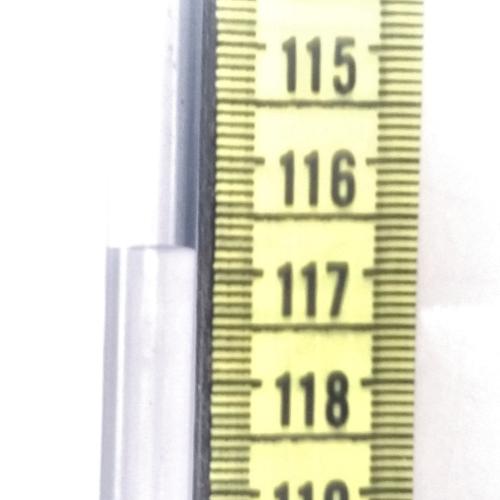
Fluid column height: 116.8 cm